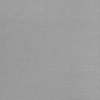
Label: dusty